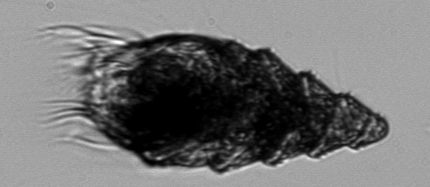
Label: Laboea_strobila